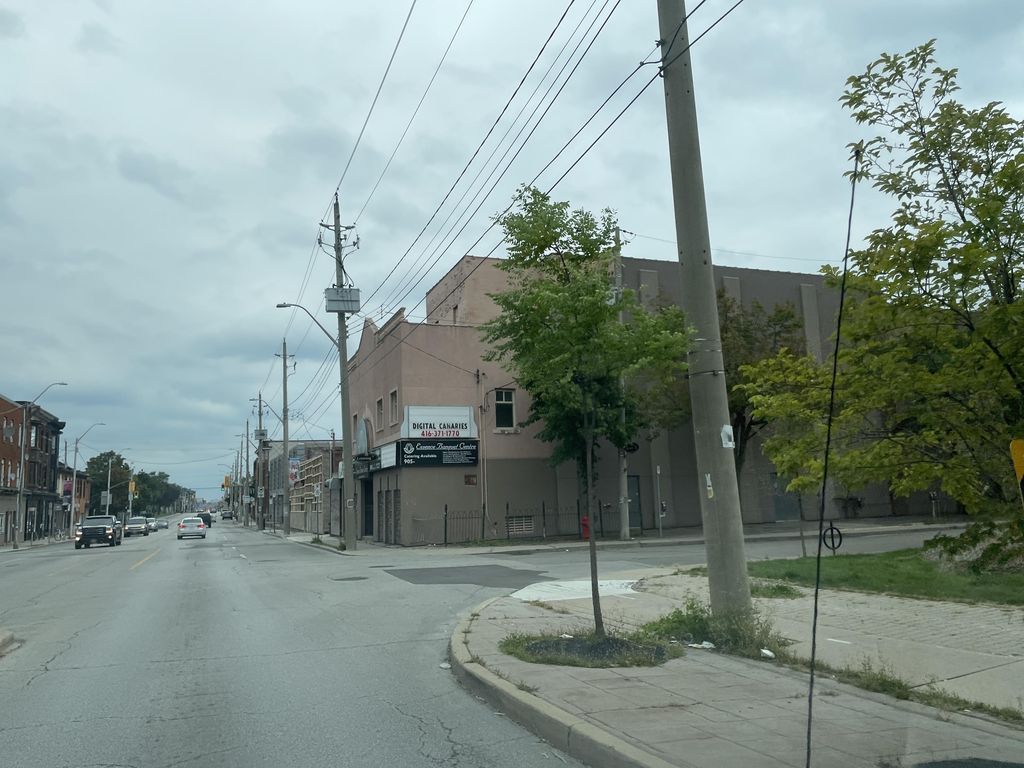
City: hamilton